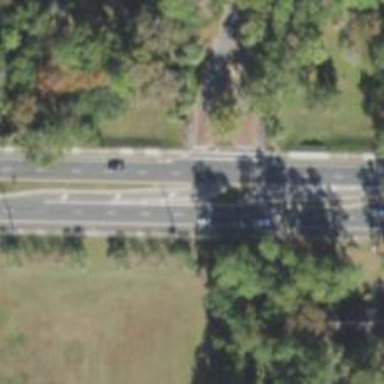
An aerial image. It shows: Primary link road with asphalt surface.